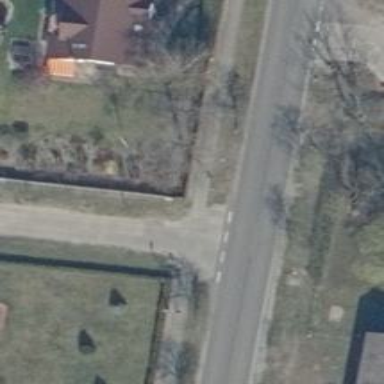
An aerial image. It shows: Residential road.